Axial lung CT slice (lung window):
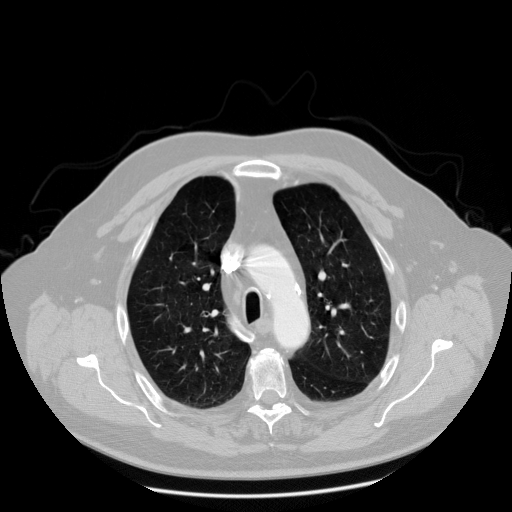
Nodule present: no